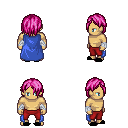
a pixel art fantasy rpg character, male body template, human, tanned skin, blue cape, red pants, pink bangs hairstyle, white cloth bandages, black slippers, four views (front, back, left, right), 2x2 character sprite sheet, small pixel art, hard edges, no anti-aliasing